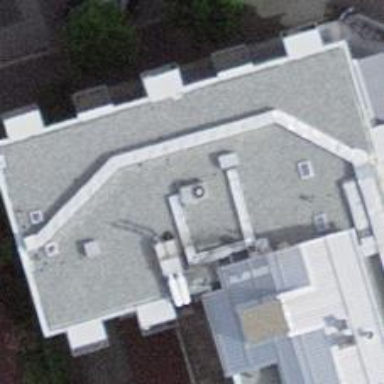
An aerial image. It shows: Restaurant.